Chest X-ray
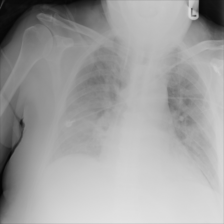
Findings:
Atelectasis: negative
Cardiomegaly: negative
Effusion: positive
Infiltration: negative
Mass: negative
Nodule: negative
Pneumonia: negative
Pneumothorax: negative
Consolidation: negative
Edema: negative
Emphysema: negative
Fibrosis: negative
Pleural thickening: negative
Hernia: negative